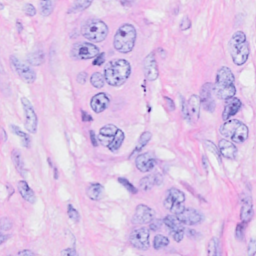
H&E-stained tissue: Breast